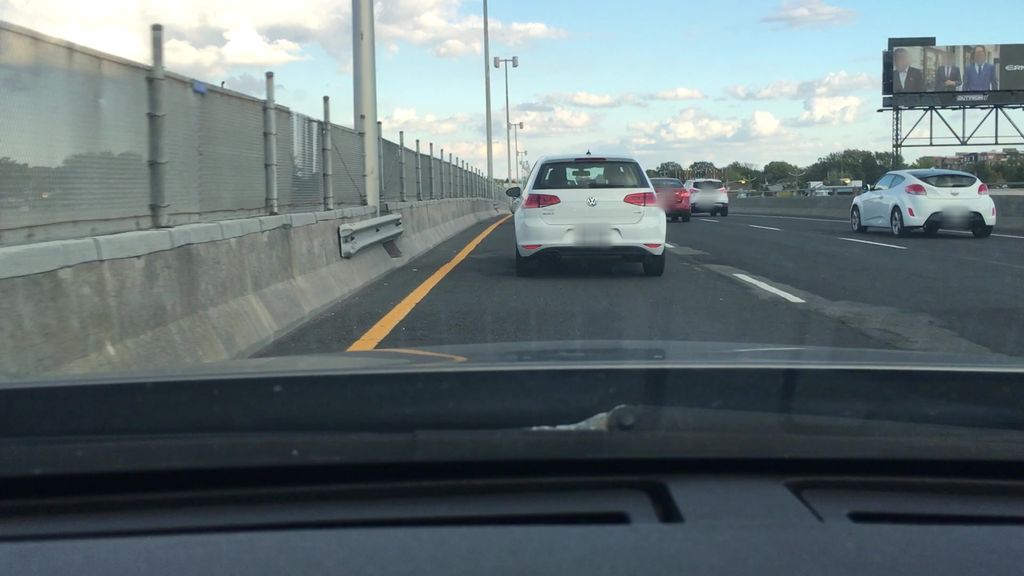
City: montreal